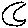
Label: moon